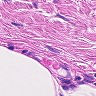
Metastatic tissue present: no